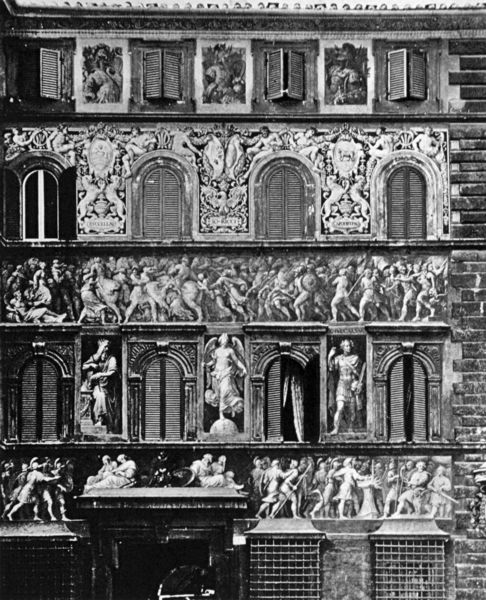
Titel: Fassadenansicht
Standort: Rom
Institution: Palazzo Ricci
Schlagwörter: fenster, grau, schwarz, tür, weiss, haus, steine, gitter, personen, skulptur, statue, relief, fassade, wandmalerei, plastik, foto, fotografie, photographie, fensterladen, palast, palazzo, photo, fries, gesims, skulpturen, plastiken, statuen, geschosse, friese, bauwerk